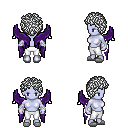
a pixel art fantasy rpg character, female body template, dark elf, purple skin, purple wings, white pants, white curly afro hairstyle, white cloth bandages, white slippers, four views (front, back, left, right), 2x2 character sprite sheet, small pixel art, hard edges, no anti-aliasing